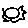
Label: sun